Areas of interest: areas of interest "Library"
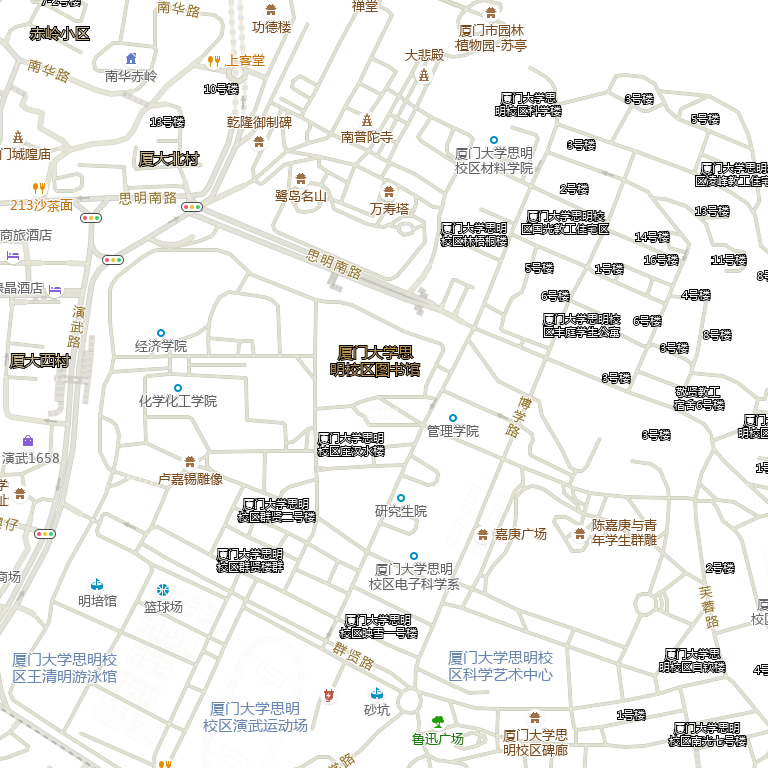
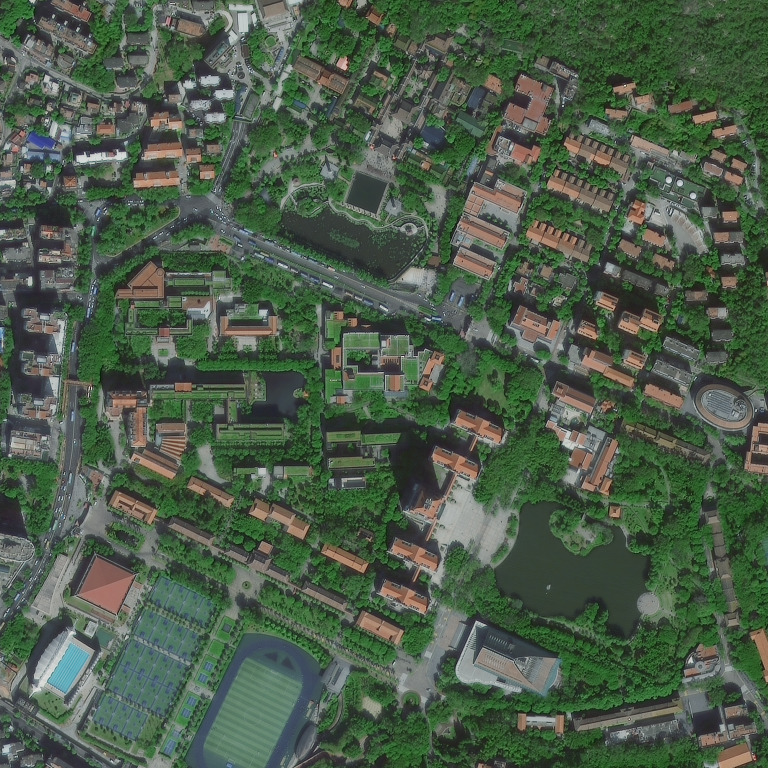